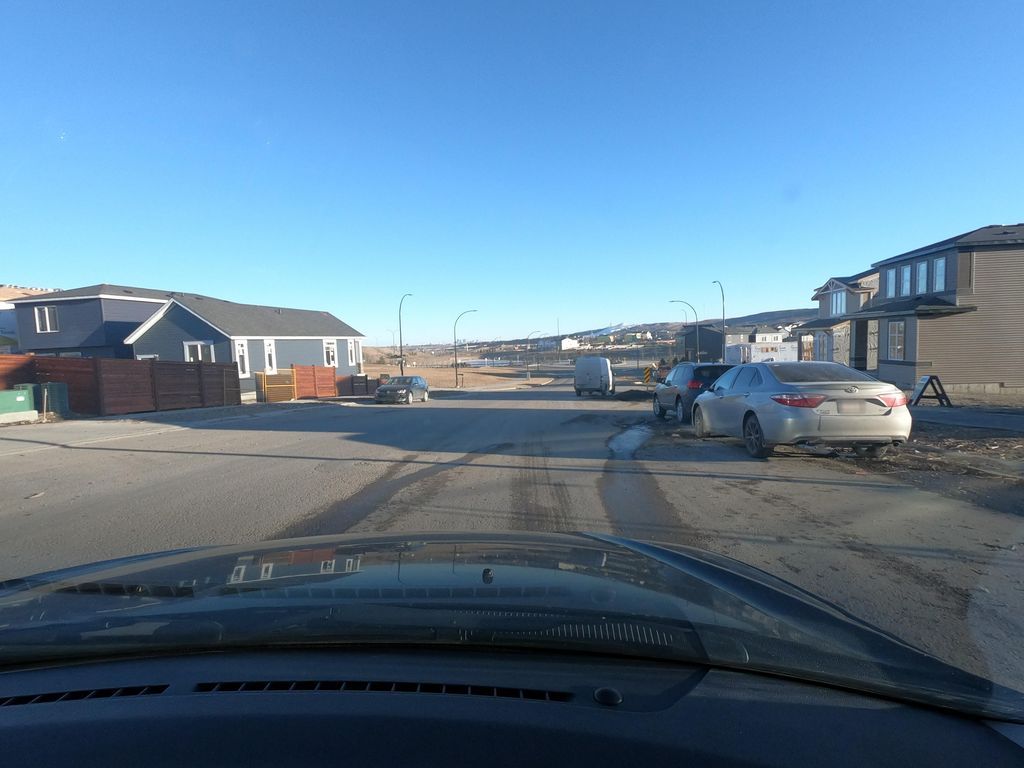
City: calgary